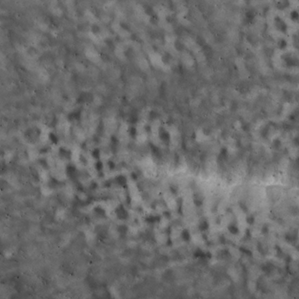
Label: non_frost